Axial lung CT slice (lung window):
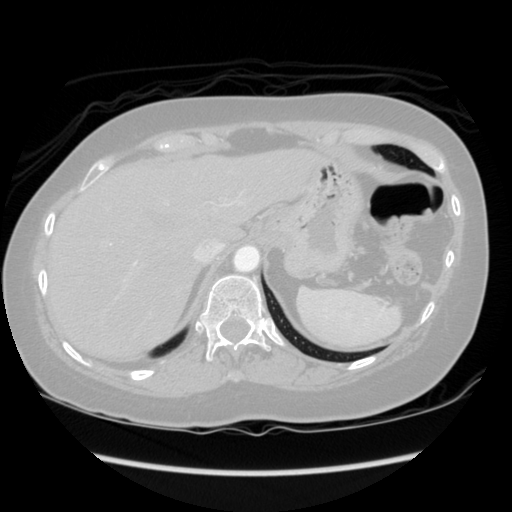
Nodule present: no